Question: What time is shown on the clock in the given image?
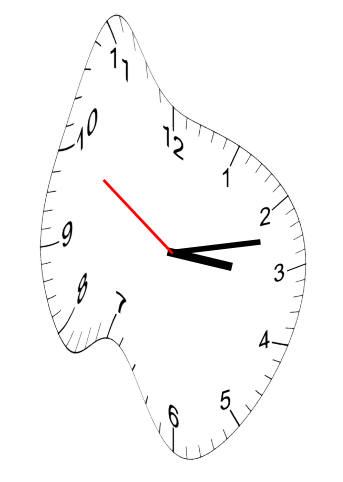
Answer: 03:12:50